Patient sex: M
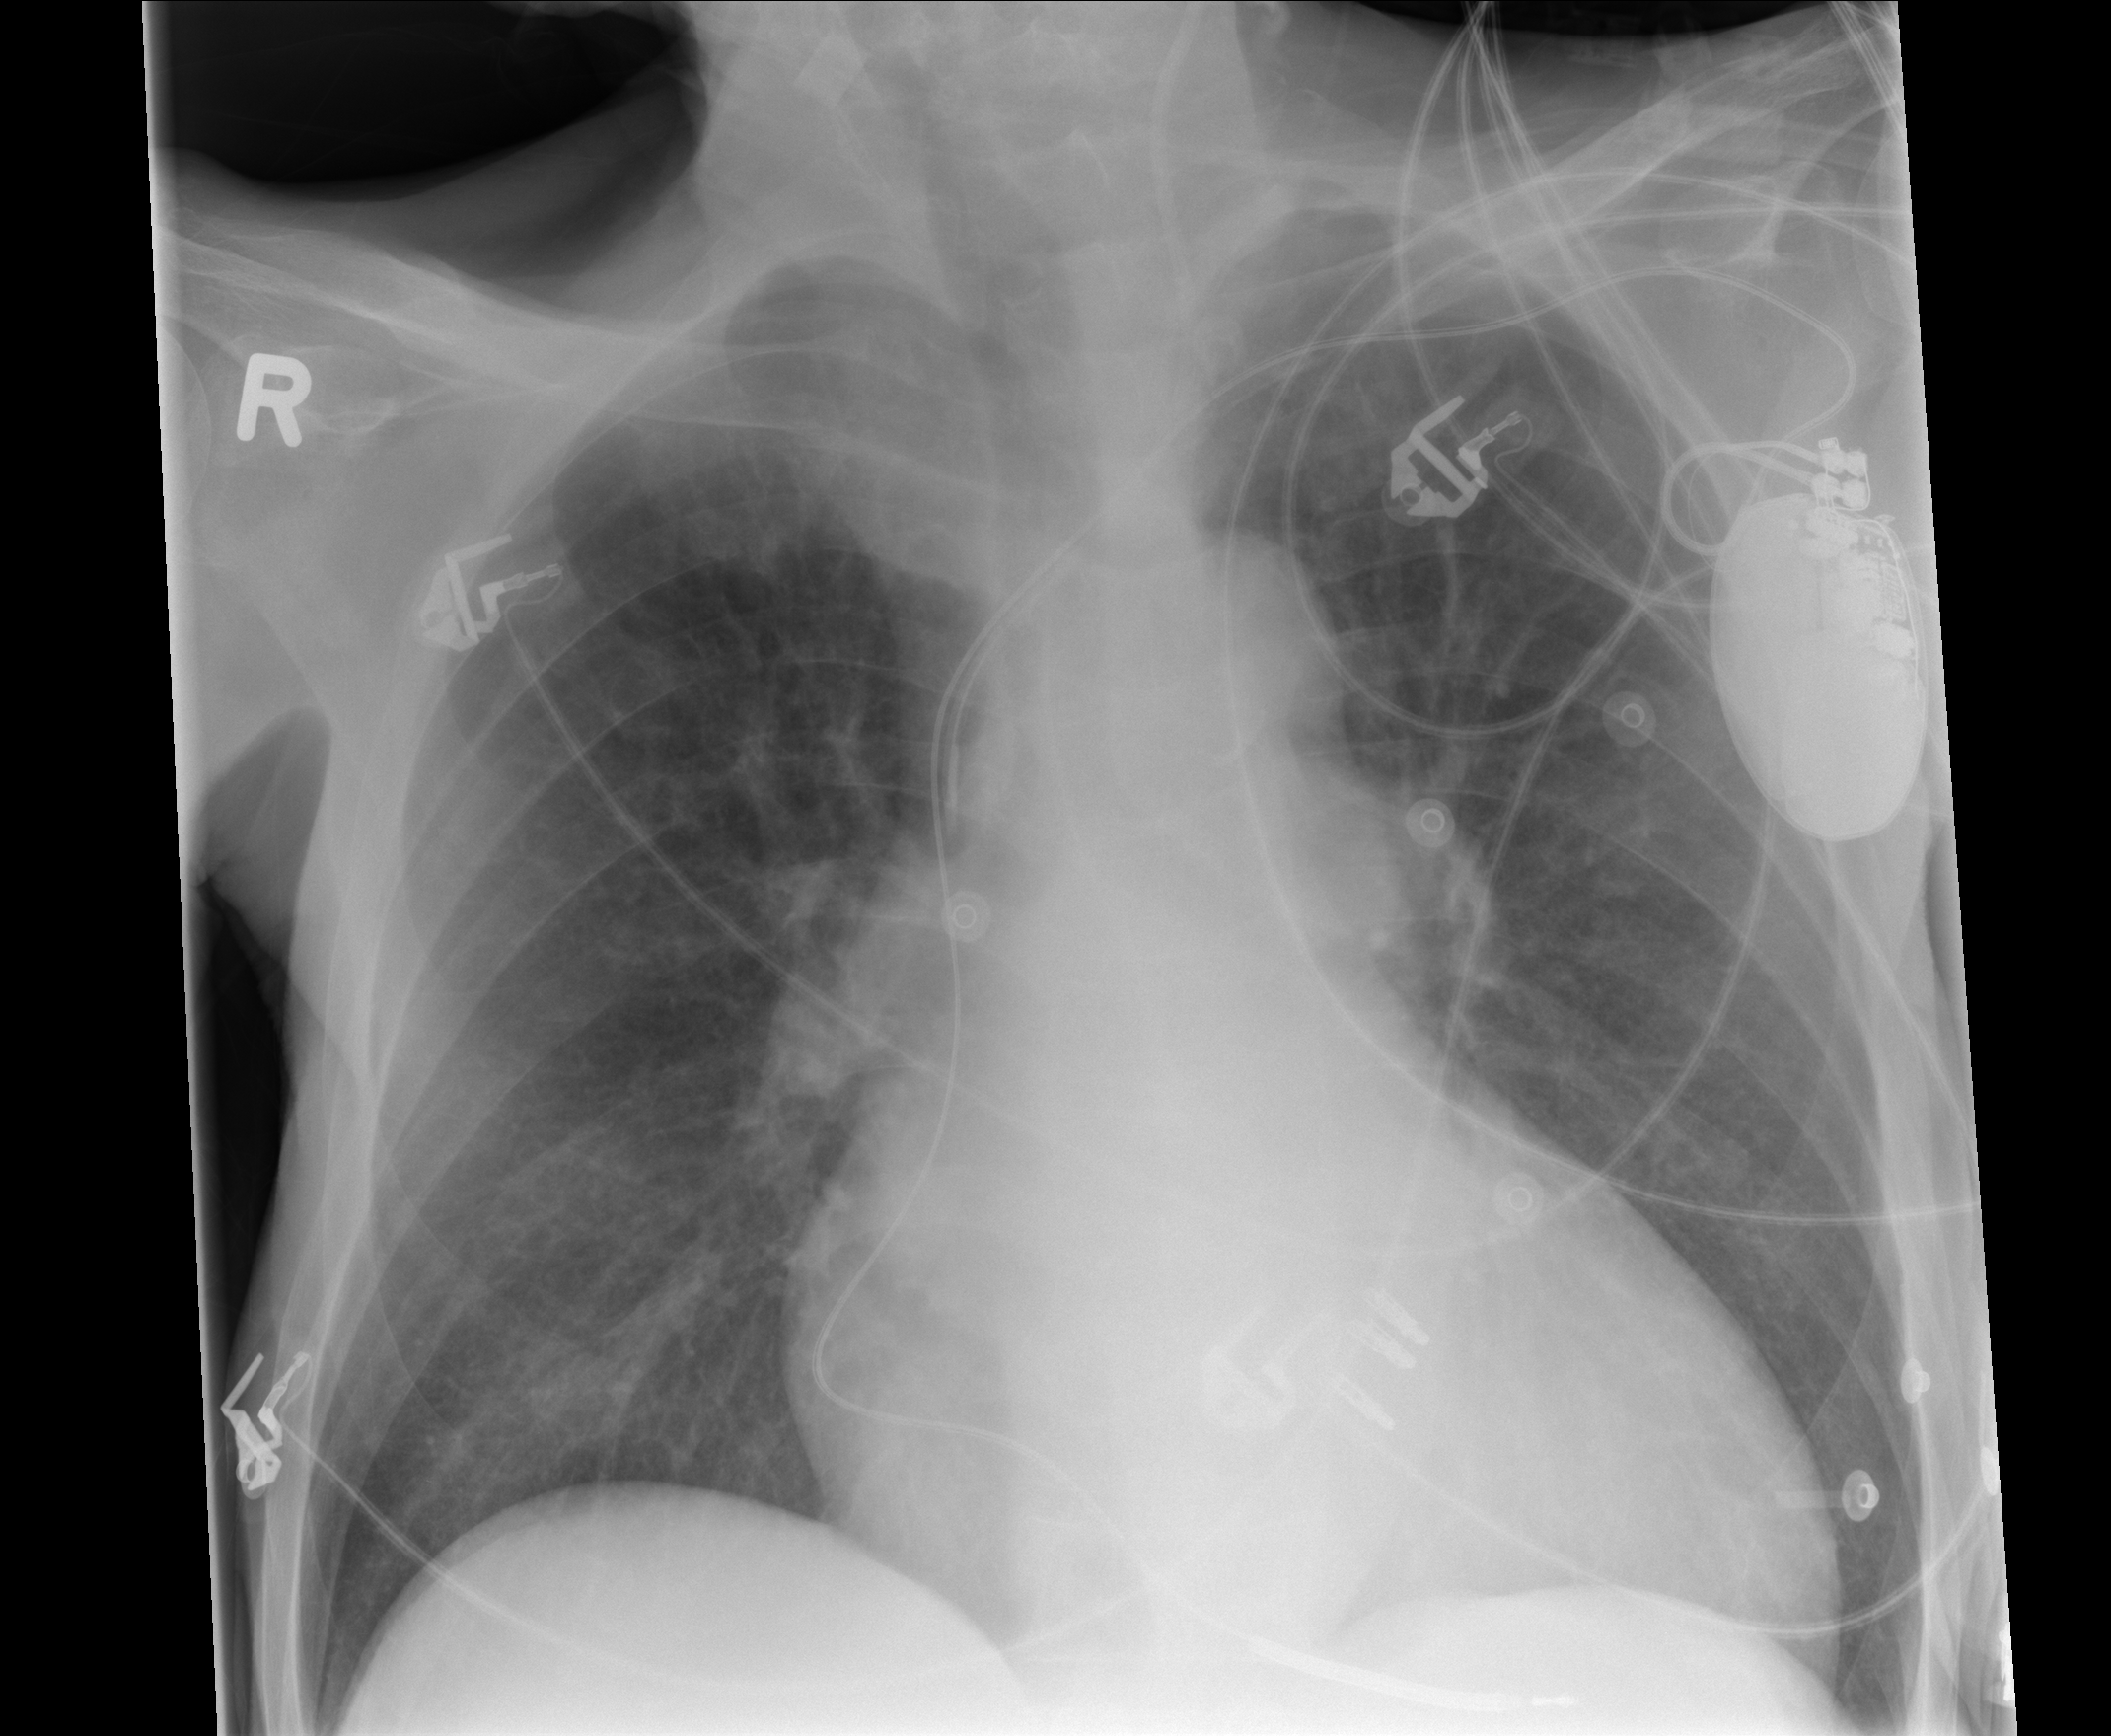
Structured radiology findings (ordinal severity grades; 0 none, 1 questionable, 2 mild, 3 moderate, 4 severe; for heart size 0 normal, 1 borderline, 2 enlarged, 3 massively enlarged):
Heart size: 2
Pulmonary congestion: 3
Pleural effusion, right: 2
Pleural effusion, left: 1
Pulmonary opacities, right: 1
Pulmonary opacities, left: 1
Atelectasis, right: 2
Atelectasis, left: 2